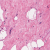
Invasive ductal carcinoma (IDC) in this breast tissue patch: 0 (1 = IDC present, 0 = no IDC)